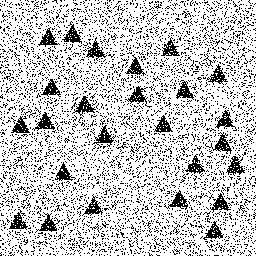
Squares: 0
Triangles: 25
Stars: 0
Total shapes: 25